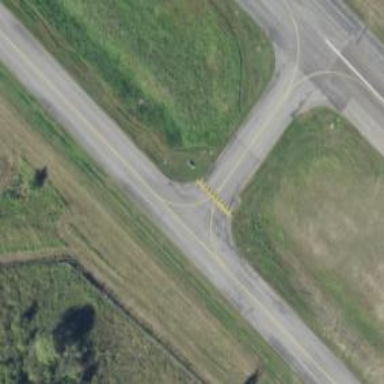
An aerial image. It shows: Image of taxiway at airport.